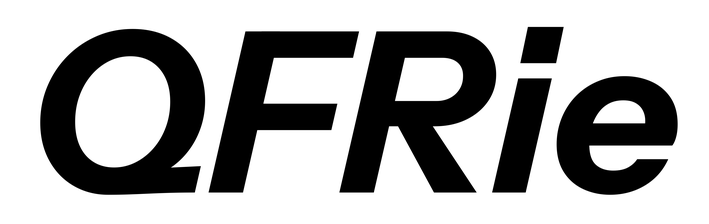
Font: InstrumentSans-Italic_Bold_Italic